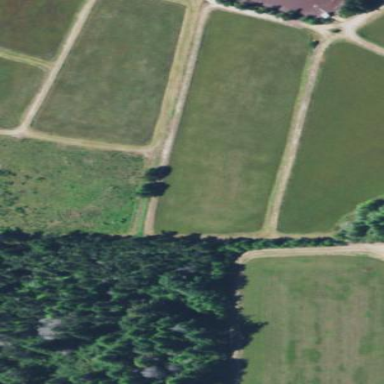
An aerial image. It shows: Farmland with cranberries as the crop.